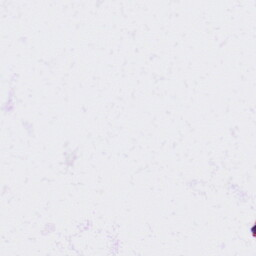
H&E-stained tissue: Lung